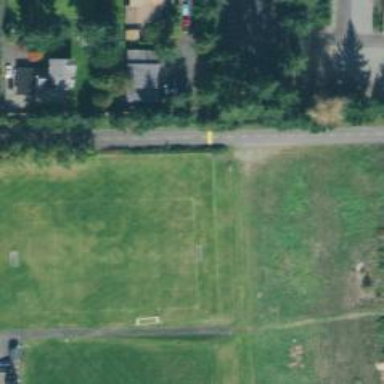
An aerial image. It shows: Recreation ground.